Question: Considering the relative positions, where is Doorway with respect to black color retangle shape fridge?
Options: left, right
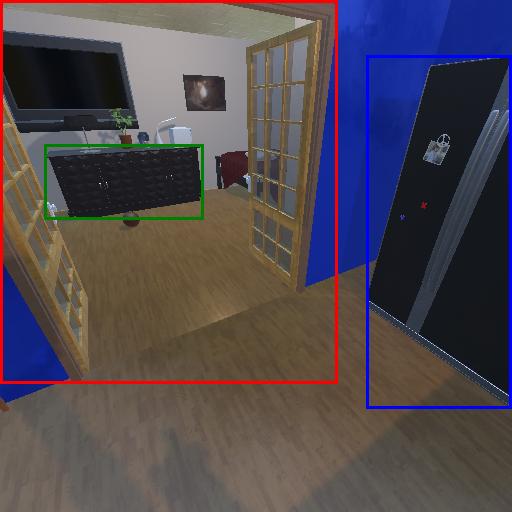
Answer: left